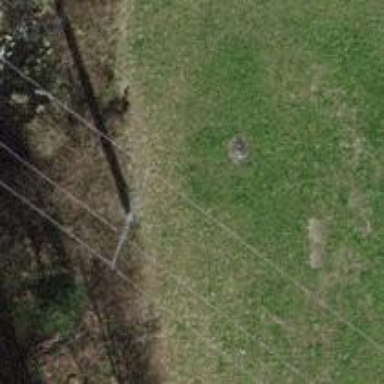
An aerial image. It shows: Power pole.